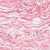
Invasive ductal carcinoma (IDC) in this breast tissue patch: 0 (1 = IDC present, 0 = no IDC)